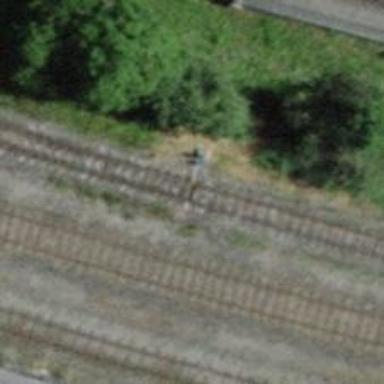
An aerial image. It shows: Railway switch.